The plot is a time-scale (wavelet) decomposition of a bearing vibration signal. Determine the bearing's health state. Answer with exactly one of: normal, inner_race, outer_race, ball.
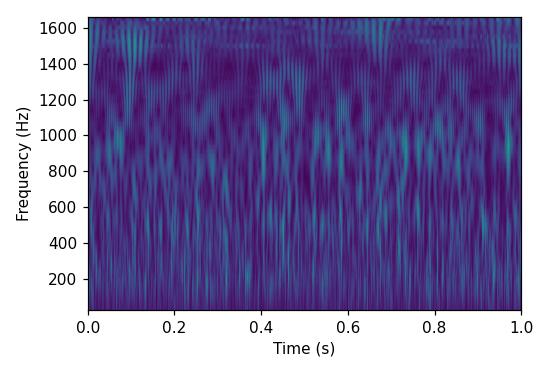
Answer: inner_race